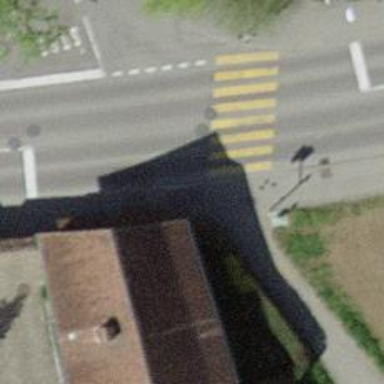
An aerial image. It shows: Marked road crossing.